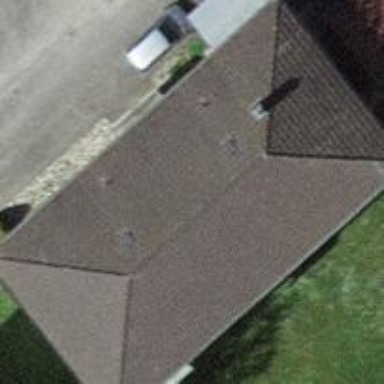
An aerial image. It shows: Building with hipped roof made of roof tiles.